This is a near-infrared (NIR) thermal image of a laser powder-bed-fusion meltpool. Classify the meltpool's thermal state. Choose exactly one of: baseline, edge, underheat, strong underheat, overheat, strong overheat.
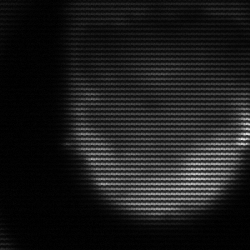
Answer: edge